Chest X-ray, PA view. Patient: 47 years old, sex F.
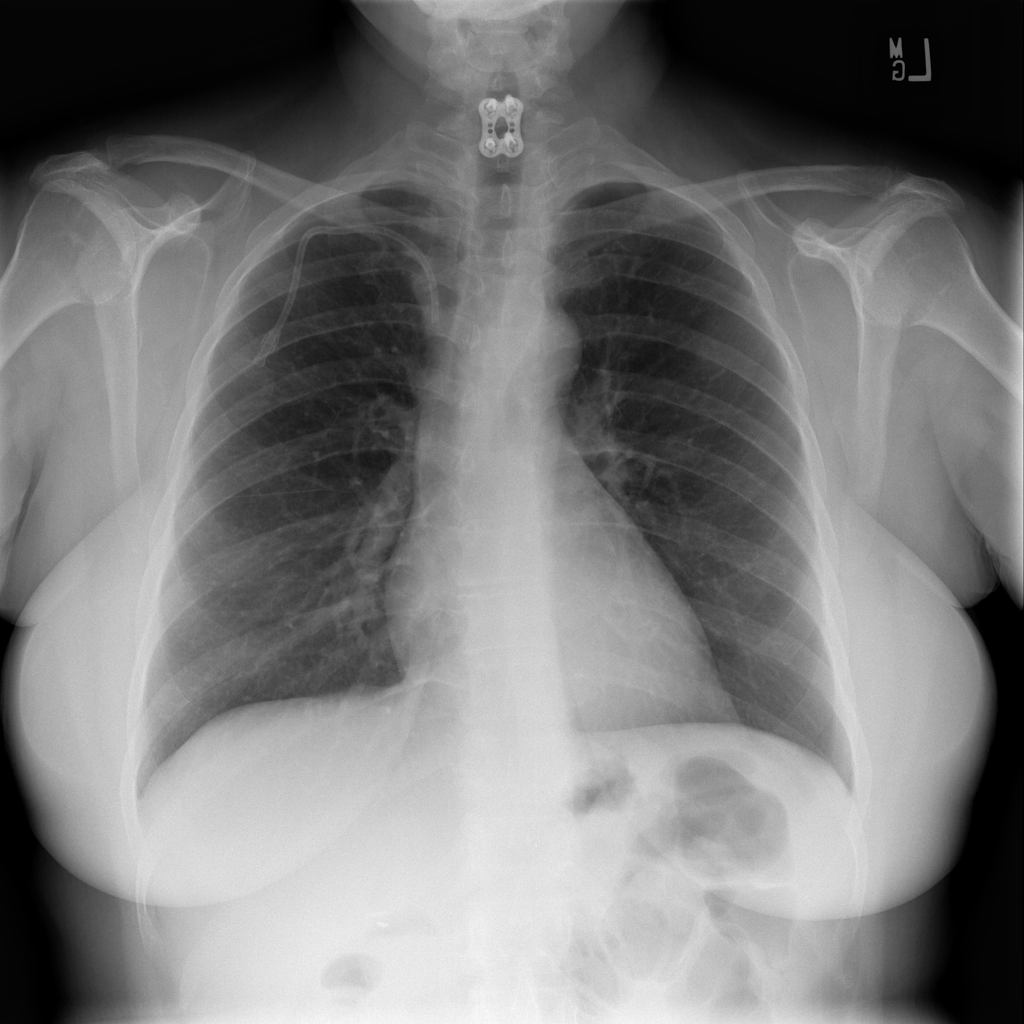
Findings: Infiltration